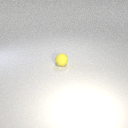
small yellow rubber sphere